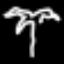
Label: palm tree